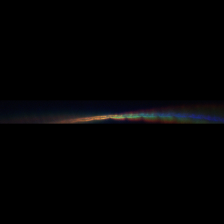
Taxon: Psuedo-nitzschia
Group: Diatoms